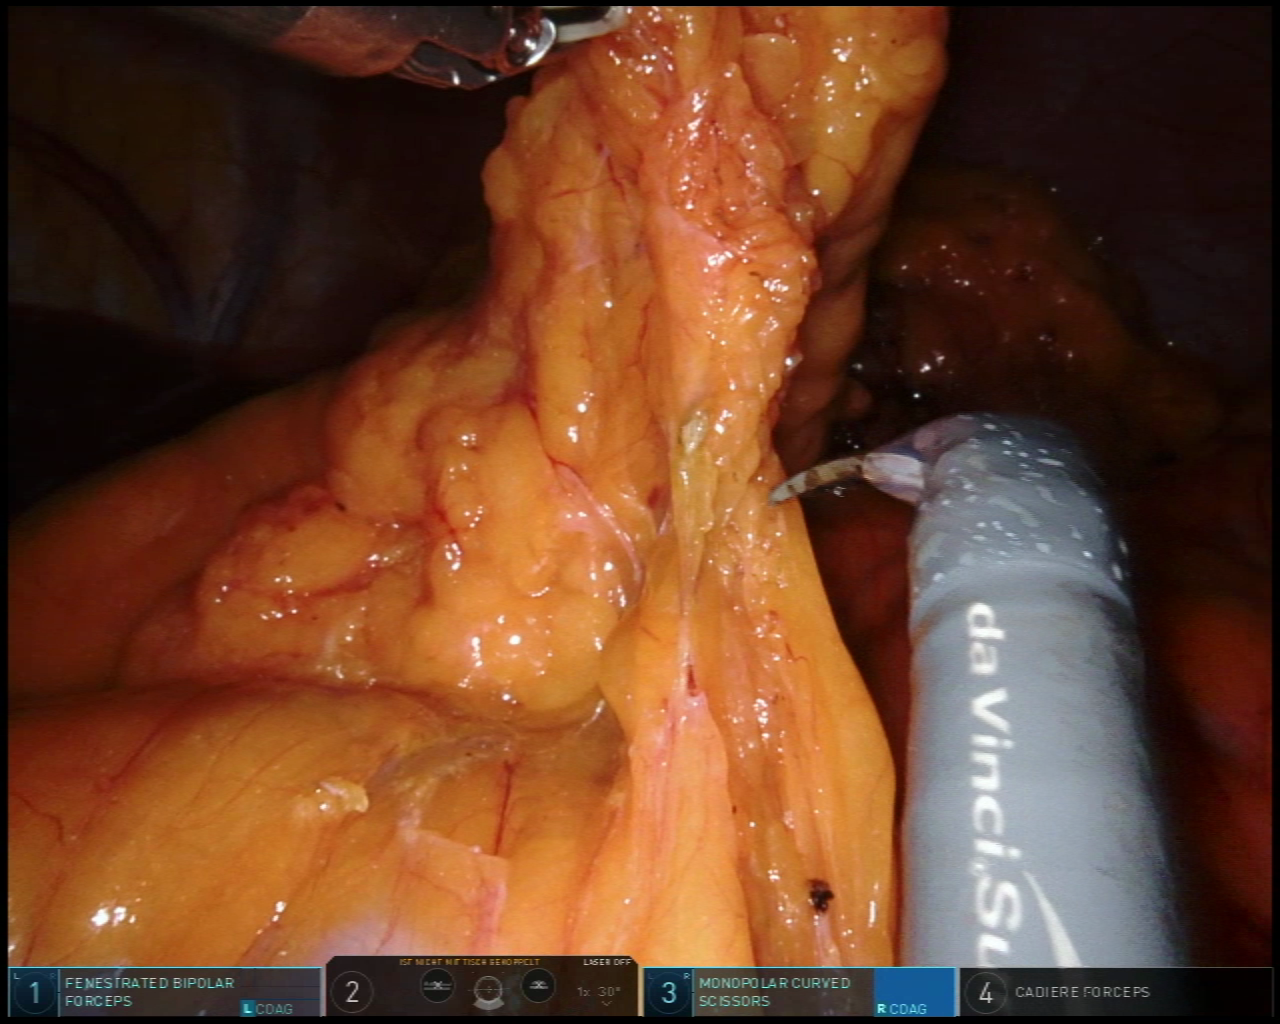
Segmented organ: liver
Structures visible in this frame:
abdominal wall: yes
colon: yes
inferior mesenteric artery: no
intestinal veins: no
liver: yes
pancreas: no
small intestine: no
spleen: no
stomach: no
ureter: no
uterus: no
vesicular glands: no